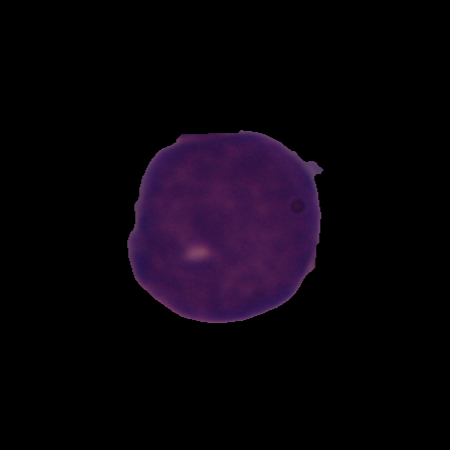
Label: cancer